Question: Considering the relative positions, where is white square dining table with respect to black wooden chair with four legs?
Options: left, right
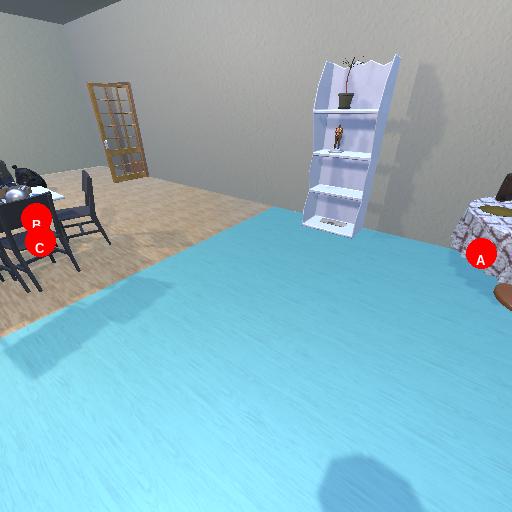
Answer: left